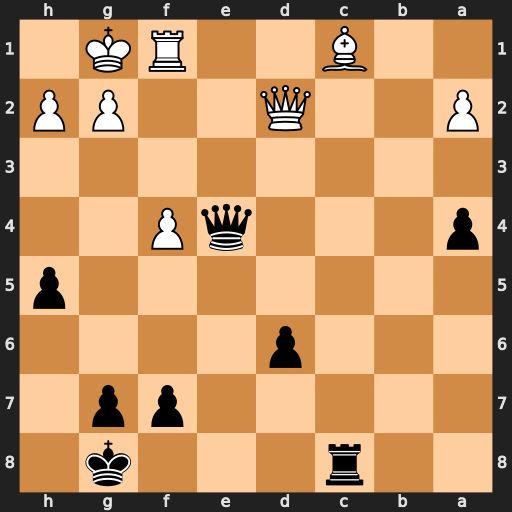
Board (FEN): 2r3k1/5pp1/3p4/7p/p3qP2/8/P2Q2PP/2B2RK1
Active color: b
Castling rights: -
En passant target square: -
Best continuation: Rc2 Re1 Qc6